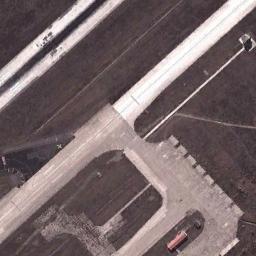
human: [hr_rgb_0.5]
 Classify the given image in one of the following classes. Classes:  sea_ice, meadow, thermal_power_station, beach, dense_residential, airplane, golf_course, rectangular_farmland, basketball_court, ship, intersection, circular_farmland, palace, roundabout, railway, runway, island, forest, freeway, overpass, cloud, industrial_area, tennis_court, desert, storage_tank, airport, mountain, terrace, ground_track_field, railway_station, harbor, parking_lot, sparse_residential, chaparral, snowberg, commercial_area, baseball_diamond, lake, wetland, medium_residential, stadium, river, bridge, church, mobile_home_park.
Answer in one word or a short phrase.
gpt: runway